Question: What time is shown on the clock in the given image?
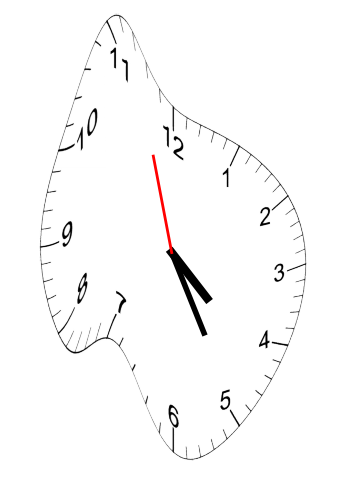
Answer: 04:24:57